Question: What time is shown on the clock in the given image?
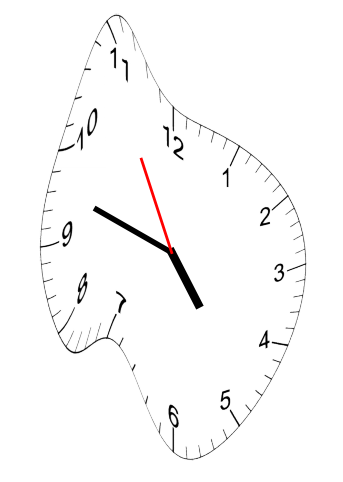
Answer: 04:47:55